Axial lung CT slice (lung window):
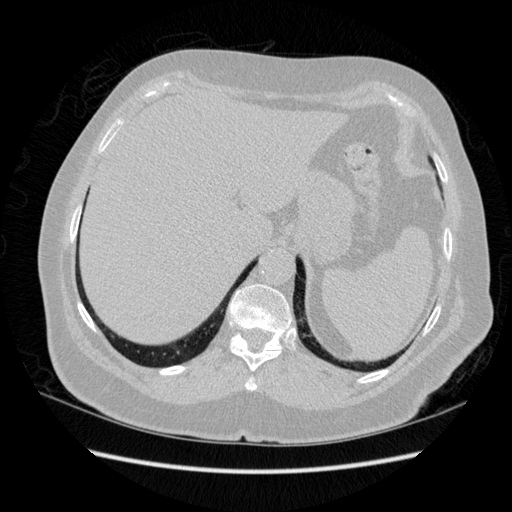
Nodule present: no